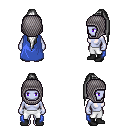
a pixel art fantasy rpg character, female body template, dark elf, purple skin, blue cape, white pants, white extra-long topknot hairstyle, chain hood, black shoes, four views (front, back, left, right), 2x2 character sprite sheet, small pixel art, hard edges, no anti-aliasing